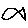
Label: fish